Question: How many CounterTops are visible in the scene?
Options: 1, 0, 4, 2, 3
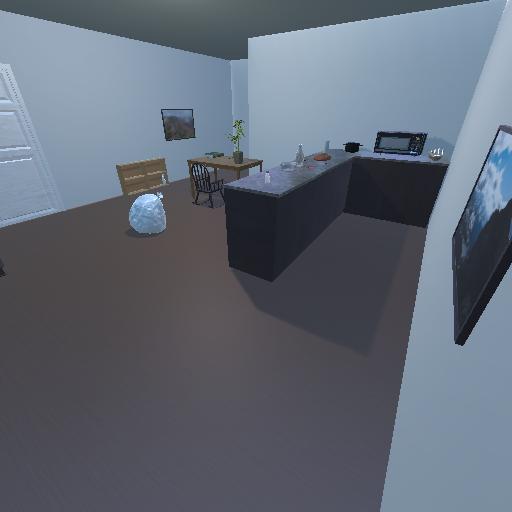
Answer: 1